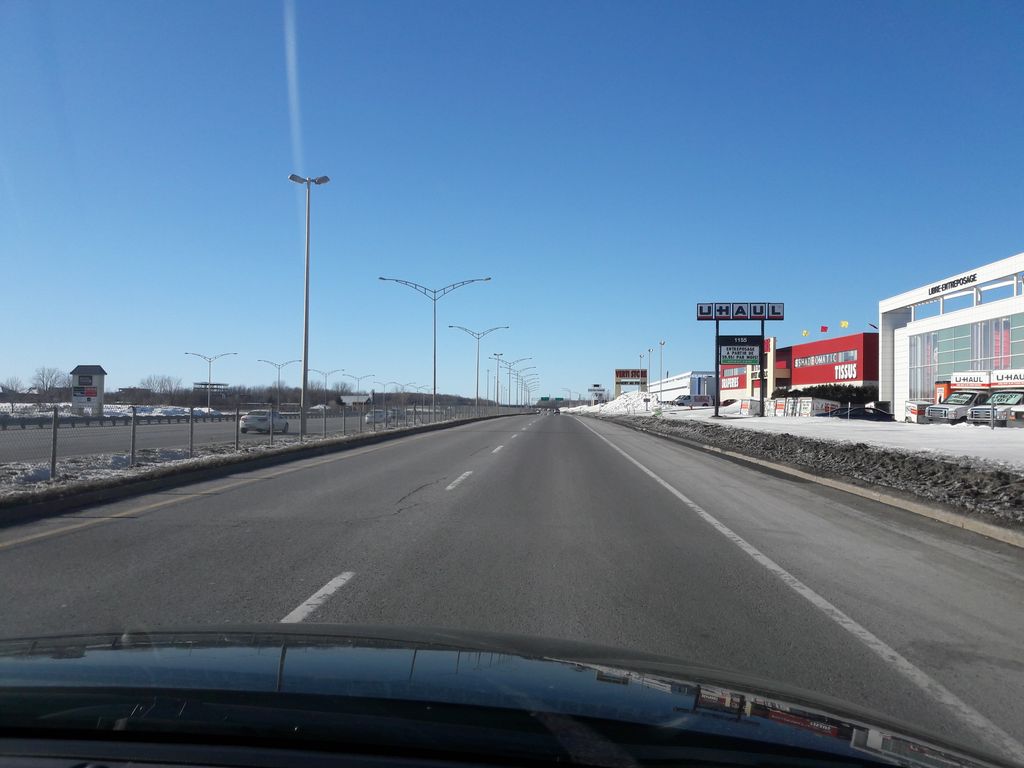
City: montreal